Question: I'm an experienced programmer learning Unity for the first time. I know this is the most basic and common error for the newbies. I think I have got it right but it still produces this error. What am I doing wrong?
UnassignedReferenceException: The variable player of 'GameManager' has not been assigned. You probably need to assign the player variable of the GameManager script in the inspector.
I think the following screenshot provides everything needed.

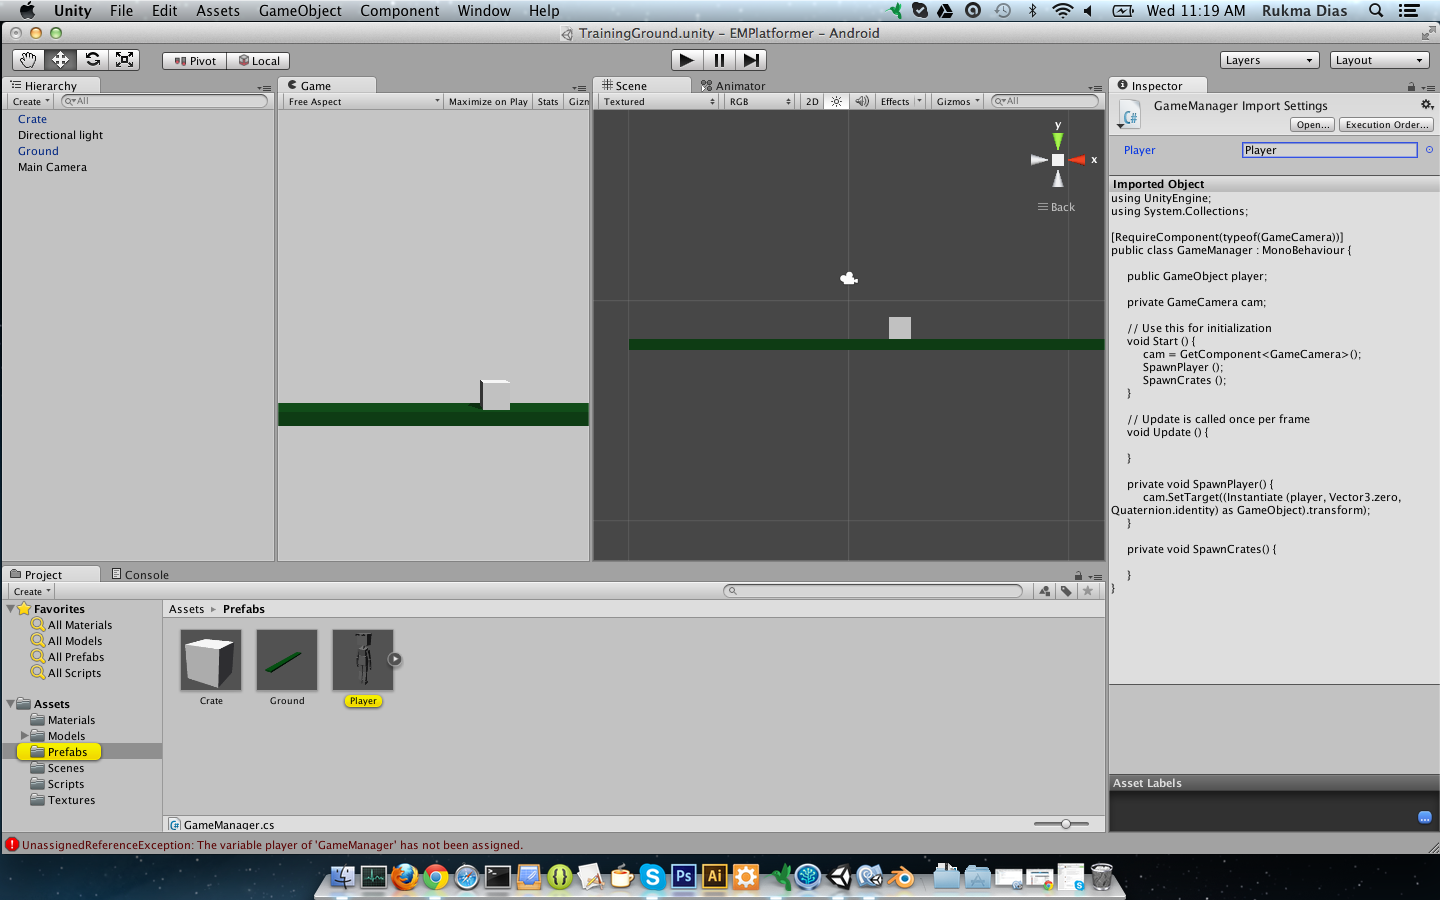
Answer: you have to assign Game Asset in the hierarchy panel to the game object which has GameManager.cs Script Component